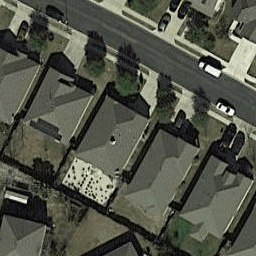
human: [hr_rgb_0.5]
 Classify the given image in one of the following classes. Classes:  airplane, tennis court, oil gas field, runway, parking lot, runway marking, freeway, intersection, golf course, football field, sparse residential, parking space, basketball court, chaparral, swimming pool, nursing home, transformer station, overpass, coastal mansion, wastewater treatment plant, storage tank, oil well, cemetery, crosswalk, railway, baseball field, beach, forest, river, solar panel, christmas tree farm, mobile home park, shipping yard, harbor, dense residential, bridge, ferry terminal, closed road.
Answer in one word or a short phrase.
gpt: dense residential